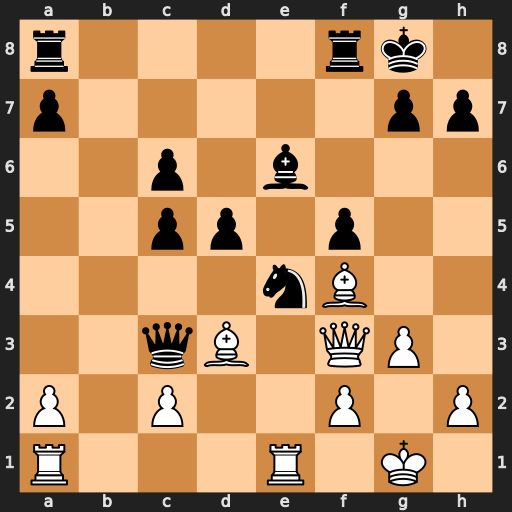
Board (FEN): r4rk1/p5pp/2p1b3/2pp1p2/4nB2/2qB1QP1/P1P2P1P/R3R1K1
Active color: w
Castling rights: -
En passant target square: -
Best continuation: Bxe4 Qf6 Bd3